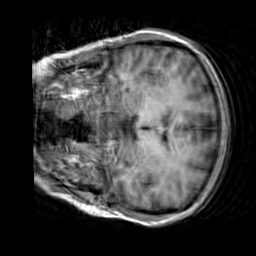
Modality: T1w
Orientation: coronal
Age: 23
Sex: female
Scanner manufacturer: siemens
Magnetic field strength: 3 T
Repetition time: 2.3 s
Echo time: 0.00303 s